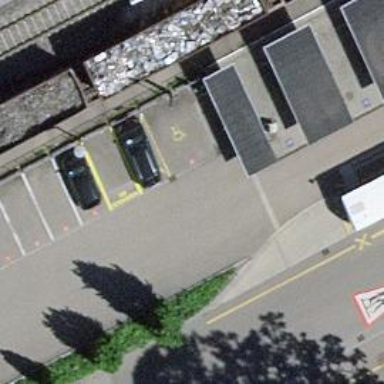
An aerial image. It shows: Car-sharing service available at this location.